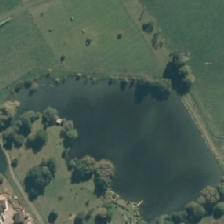
Land cover: lake_pond